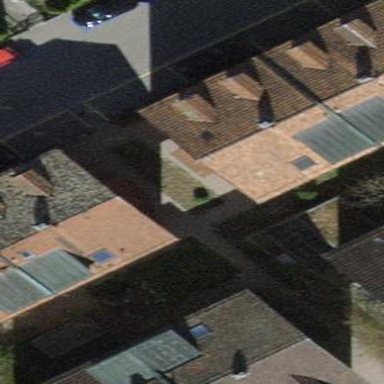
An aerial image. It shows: Building with tile roof.